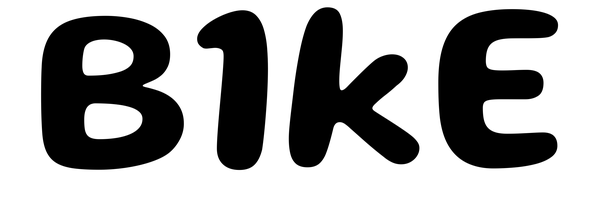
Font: Gluten_SemiBold